Interaction volume radius: 10 \u00c5
Interaction volume height: 40 \u00c5
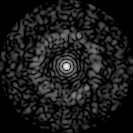
Disorder parameter: 0.8436